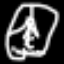
Label: mushroom